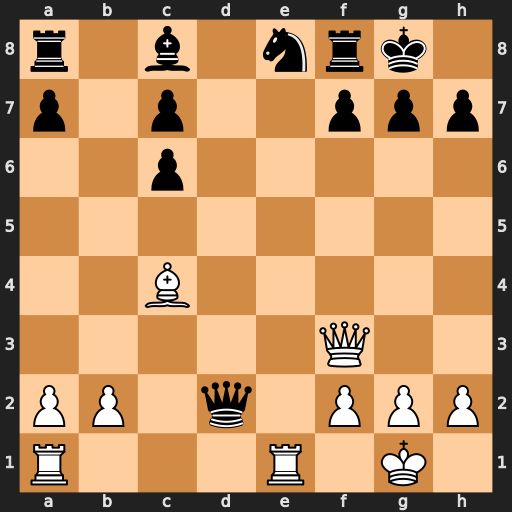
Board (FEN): r1b1nrk1/p1p2ppp/2p5/8/2B5/5Q2/PP1q1PPP/R3R1K1
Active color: w
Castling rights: -
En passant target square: -
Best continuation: Qxf7+ Rxf7 Rxe8#